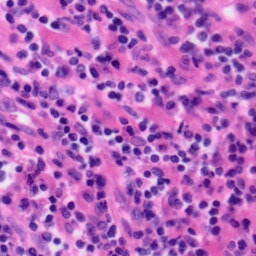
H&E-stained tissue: Tonsil